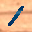
Label: 1